Question: I need a way of generating dynamic forms based on a document structure in order to update existing values of its attributes or add values to attributes that are multivalued.
I have a controller in angular that receives a document class name and id and pulls a specific document of that class.
The controller reads the document and saves data like number of attributes, attribute type, if the attribute is multivalued or not and the values.
Each class is different in number of attributes, attribute types.
Here is an example of the data generated by my controller for a specific document of a specific class:
'''
CLASS/id {cid: "Disease/54d49a8c3b70f6cce63dc475"}
Ndeg ATTRIBUTES:3(without counting multivalues of the same attribute)
/////////////////////////////////////////////////////////////////////////////////////////////
ATTRIBUTE NAME:displayName
/////////////////////////////////////////////////////////////////////////////////////////////
ATTRIBUTE DATA TYPE:text
MULTI VALUE ATTRIBUTE:0(not multivalue field)
ATTRIBUTE Ndeg OF VALUES:1(existing ndeg of values at the moment)
ATRIBUTE ARRAY POSITION:0 ---> value displayName #1
/////////////////////////////////////////////////////////////////////////////////////////////
ATTRIBUTE NAME:identifier
/////////////////////////////////////////////////////////////////////////////////////////////
ATTRIBUTE DATA TYPE:text
MULTI VALUE ATTRIBUTE:1(multivalue field)
ATTRIBUTE Ndeg OF VALUES:1(existing ndeg of values at the moment)
ATRIBUTE ARRAY POSITION:0 ---> value identifier #1
/////////////////////////////////////////////////////////////////////////////////////////////
ATTRIBUTE NAME:r
/////////////////////////////////////////////////////////////////////////////////////////////
ATTRIBUTE DATA TYPE:date
MULTI VALUE ATTRIBUTE:1(multivalue field)
ATTRIBUTE Ndeg OF VALUES:3(existing ndeg of values at the moment)
ATRIBUTE ARRAY POSITIONS:0 ---> value r #1
ATRIBUTE ARRAY POSITIONS:1 ---> value r #2
ATRIBUTE ARRAY POSITIONS:2 ---> value r #3
'''
Depending on the processed class and document these value change.
All this works fine but I am new to angular and not sure how to render things on the view side based on the former generated data.
Based on the data example shown above I would want the generated form to be something like:

Can anyone help me showing me the right approach for this?
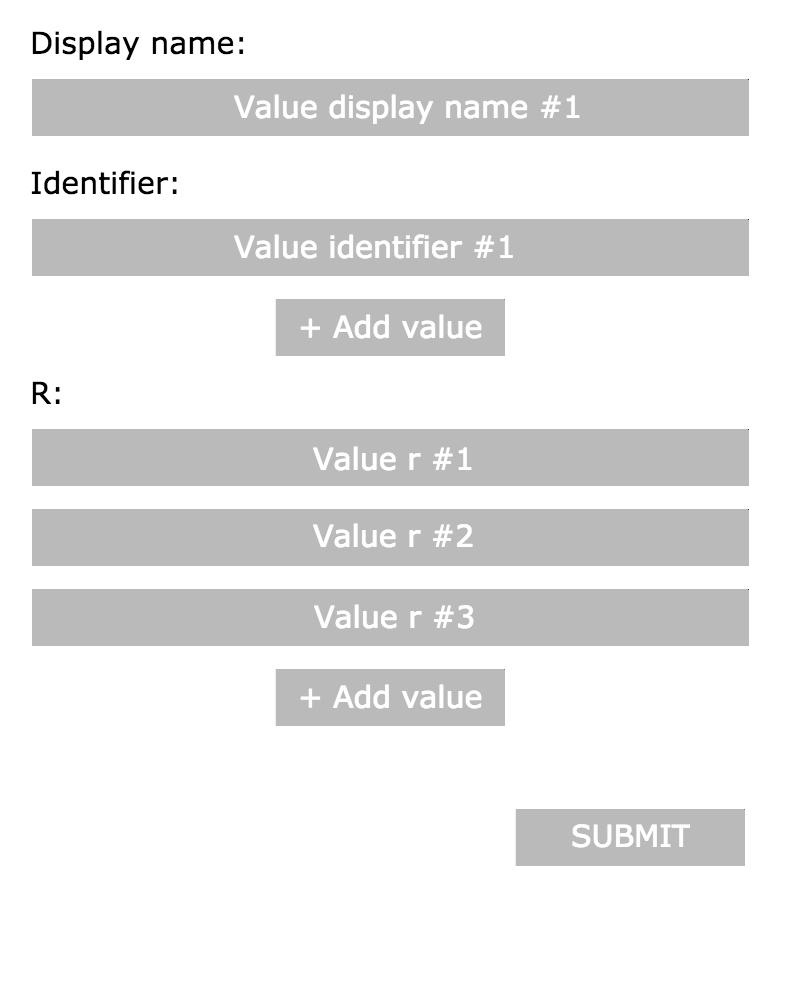
Answer: 1) Convert that document data to a JSON list of objects, each object being a field:
'''
fields = [
{"name": "displayName", dataType: "text", isMultiValue: false, numberOfValues: 1},
...
]
'''
This is probably the most complicated part.
2) Somewhere in the controller:
'''
$scope.documentData = {};
$scope.getFieldTemplateUrl = function(field) {
return '/url/to/field/templates/' + field.dataType + '.html';
};
'''
3)
'''
<div ng-repeat="field in fields">
<div ng-include="getFieldTemplateUrl(field)"></div>
</div>
'''
4) Define those field templates for each 'dataType'.
For "text" it's quite simple:
'''
<label for="{{field.name}}">{{field.name}}</label>
<input id="{{field.name}}" type="text" ng-model="documentData[field.name]" />
'''
Building on this you'll need to add support for 'isMultiValue' and probably populate 'documentData' with the existing data.
Also there are a lot of libraries doing exactly this:
- <URL>